Question: I have a table that has a nested record (please see attached snapshot).

I am trying to do a simple insert but it's not working.
'''
INSERT INTO 'my_project.my_dataset.test_table'(name,address,comments)
values(
'my_name' as name,
[STRUCT('ABC' as line1,'XYZ' as line2,10 as code),
STRUCT('PQR' as line1,'STU' as line2,20 as code)],
'Comment')
'''
Any idea what's wrong with this SQL insert statement?
Thanks a lot for your help.
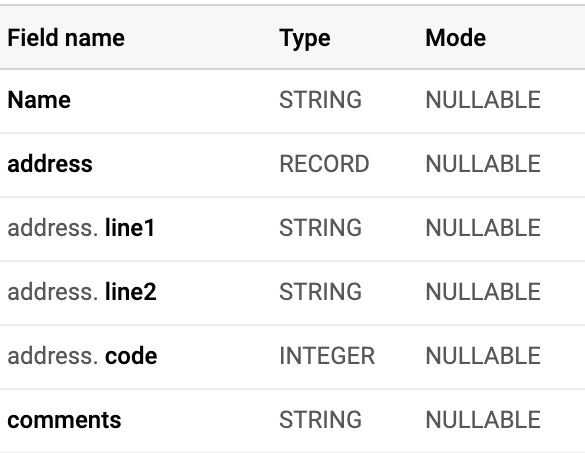
Answer: Don't assign names in 'values'. Try:
'''
INSERT INTO 'my_project.my_dataset.test_table'(name,address,comments)
values('my_name',
[STRUCT('ABC' as line1,'XYZ' as line2,10 as code),
STRUCT('PQR' as line1,'STU' as line2,20 as code)],
'Comment'
)
'''
Or use 'insert . . . select':
'''
insert into 'my_project.my_dataset.test_table'(name,address,comments)
select 'my_name' as name,
[STRUCT('ABC' as line1,'XYZ' as line2,10 as code),
STRUCT('PQR' as line1,'STU' as line2,20 as code)],
'Comment';
'''